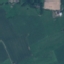
Label: Pasture